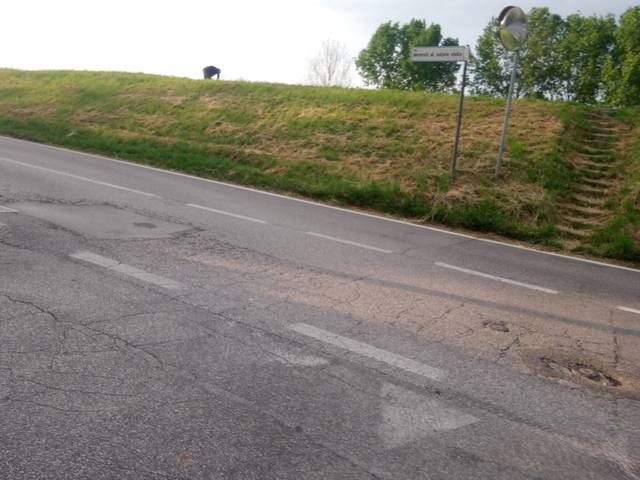
Region: Italy
Coordinates: 45.385, 11.852